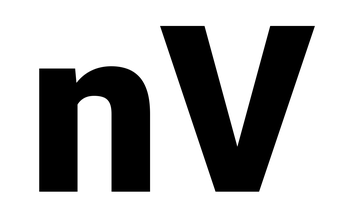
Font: Roboto_Black